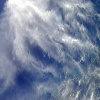
Label: cloud